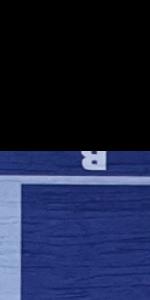
Label: Empty